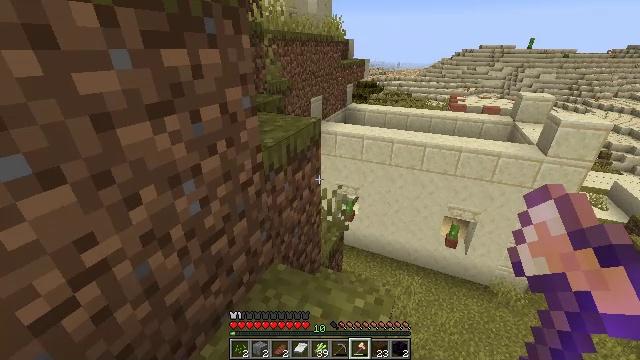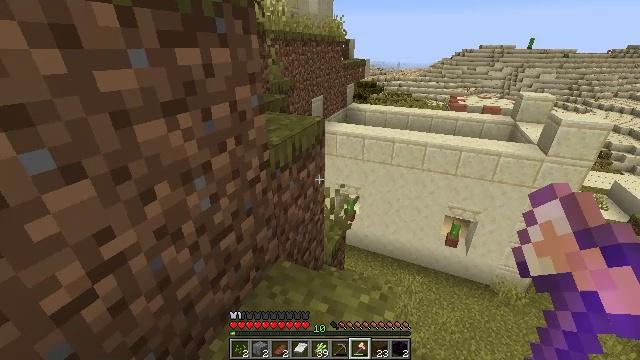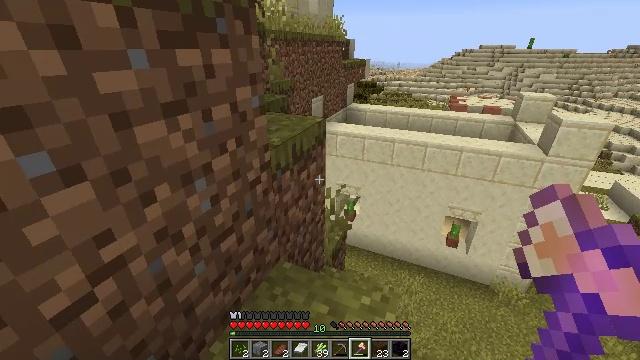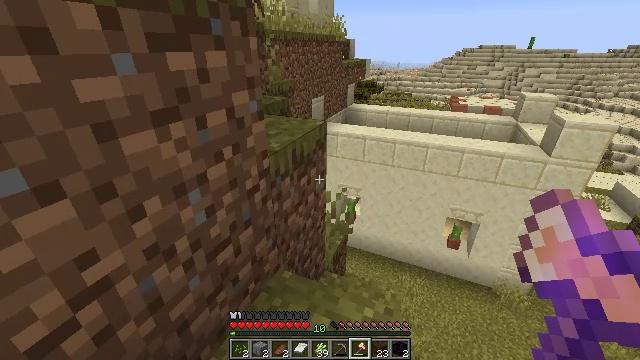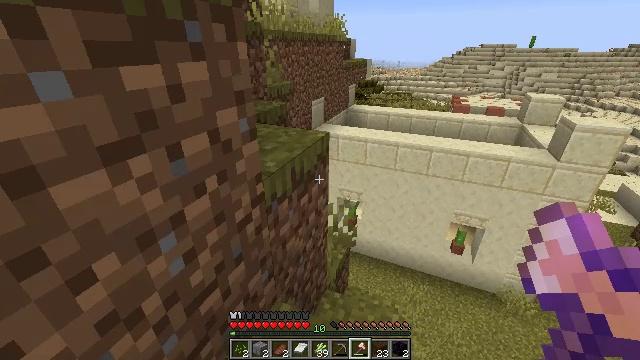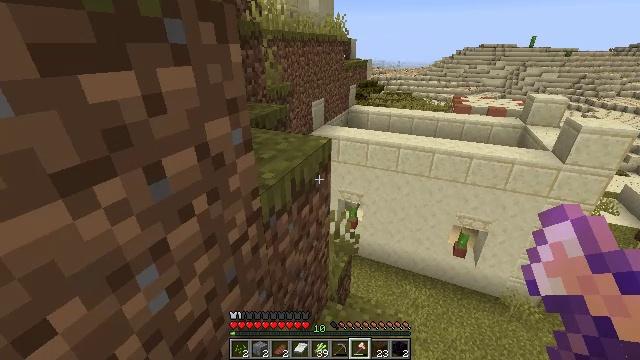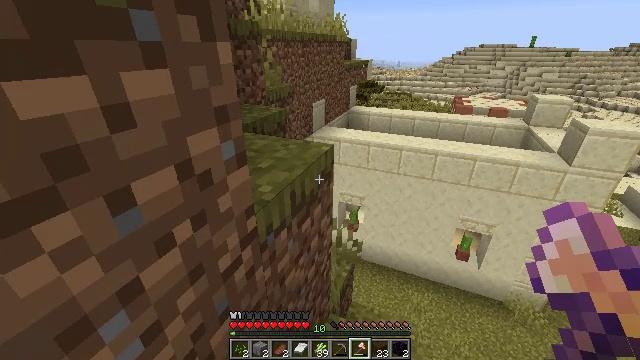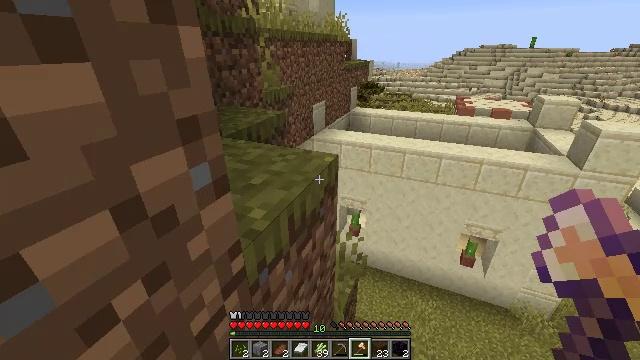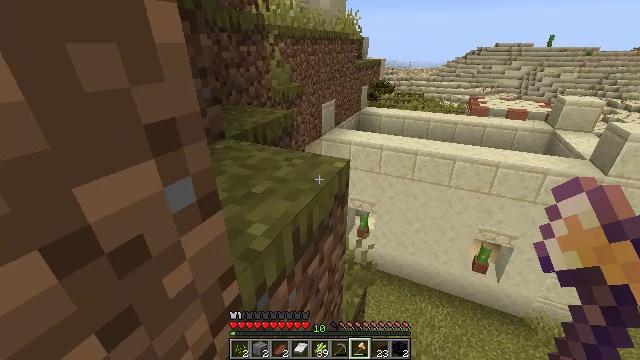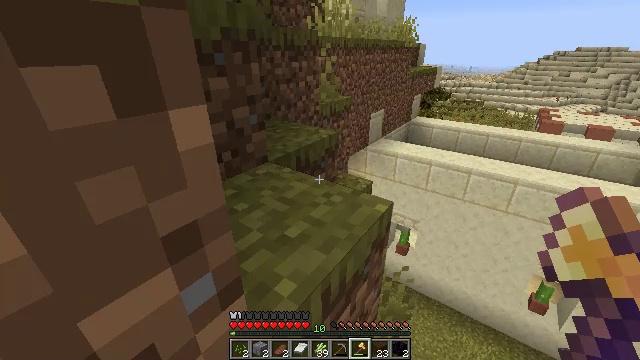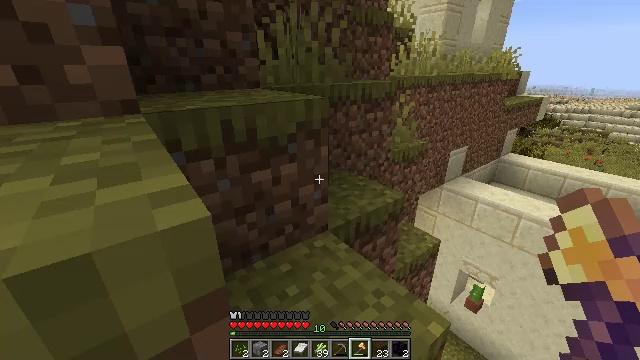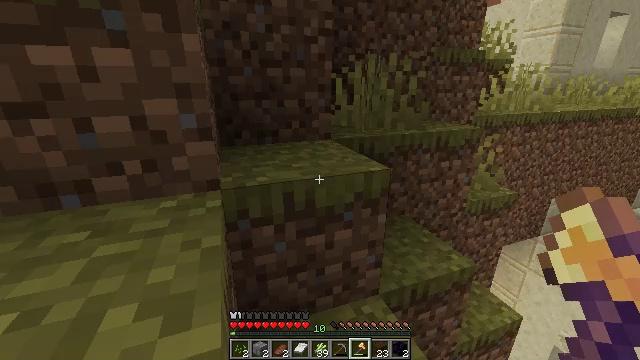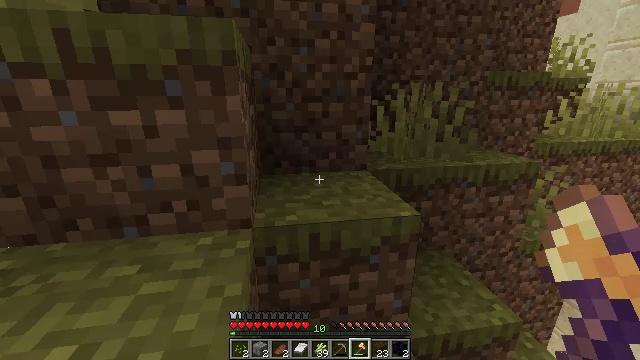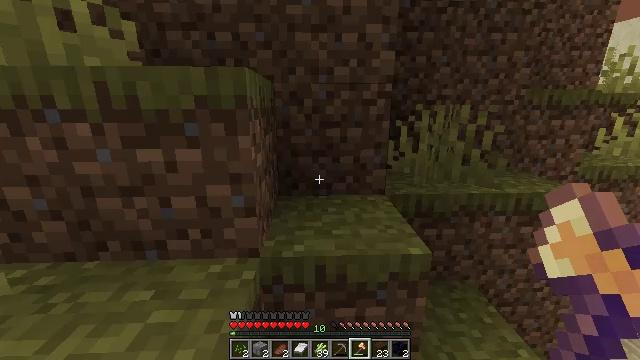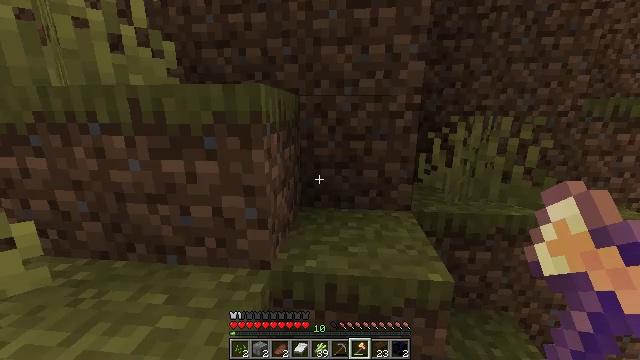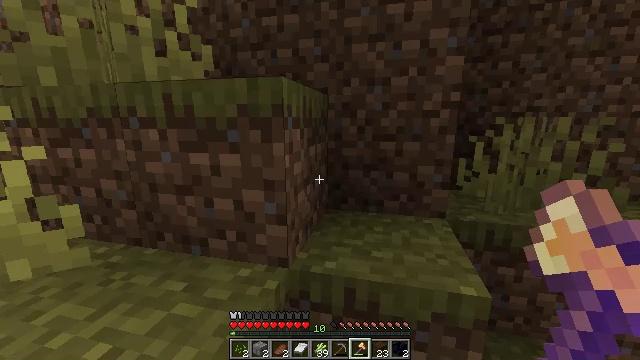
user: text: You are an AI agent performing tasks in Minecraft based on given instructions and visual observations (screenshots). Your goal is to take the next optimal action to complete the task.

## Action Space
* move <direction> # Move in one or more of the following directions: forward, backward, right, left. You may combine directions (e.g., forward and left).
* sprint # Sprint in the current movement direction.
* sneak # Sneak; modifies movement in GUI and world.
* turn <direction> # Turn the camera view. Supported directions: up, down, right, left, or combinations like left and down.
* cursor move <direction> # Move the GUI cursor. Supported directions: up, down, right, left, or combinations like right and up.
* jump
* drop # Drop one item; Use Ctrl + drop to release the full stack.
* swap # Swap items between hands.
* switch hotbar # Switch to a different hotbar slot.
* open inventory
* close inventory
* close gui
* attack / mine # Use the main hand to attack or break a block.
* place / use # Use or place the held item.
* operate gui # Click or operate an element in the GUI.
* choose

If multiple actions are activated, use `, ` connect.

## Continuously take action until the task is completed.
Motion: motion action
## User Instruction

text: Harvest tall grass for seeds.
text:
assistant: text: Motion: no_op
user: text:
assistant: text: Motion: move forward
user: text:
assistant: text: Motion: move forward
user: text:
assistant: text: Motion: move forward
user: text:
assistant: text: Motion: move forward
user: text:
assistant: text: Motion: move forward
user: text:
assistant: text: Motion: move forward
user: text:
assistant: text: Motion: move forward, turn left
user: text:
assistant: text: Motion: move forward, turn left, jump
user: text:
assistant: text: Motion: move forward, turn left and up, jump
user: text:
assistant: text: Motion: move forward, turn left and up, jump
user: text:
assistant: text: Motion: move forward, turn left and up, jump
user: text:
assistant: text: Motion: move forward, turn left and up, jump
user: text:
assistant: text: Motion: move forward, turn left and up, jump
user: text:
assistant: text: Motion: move forward, turn left and up, jump
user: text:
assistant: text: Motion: move forward, turn left and up, jump
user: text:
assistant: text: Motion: move forward, turn left and up, jump
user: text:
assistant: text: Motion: move forward, sprint, turn left, jump
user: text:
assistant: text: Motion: move forward, sprint, turn left and up, jump
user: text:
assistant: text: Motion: move forward, sprint, turn left and up, jump
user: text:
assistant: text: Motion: move forward, jump
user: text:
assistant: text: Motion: move forward, turn left, jump
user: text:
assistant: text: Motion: move forward, turn left, jump
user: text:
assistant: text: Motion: move forward, turn left, jump
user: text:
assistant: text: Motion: move forward, turn left, jump
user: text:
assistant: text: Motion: move forward, turn left, jump
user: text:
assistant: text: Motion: move forward, jump
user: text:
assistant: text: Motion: move forward, sprint, jump
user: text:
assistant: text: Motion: move forward, sprint, jump
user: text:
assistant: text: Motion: move forward, sprint, jump